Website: home-depot
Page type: payment
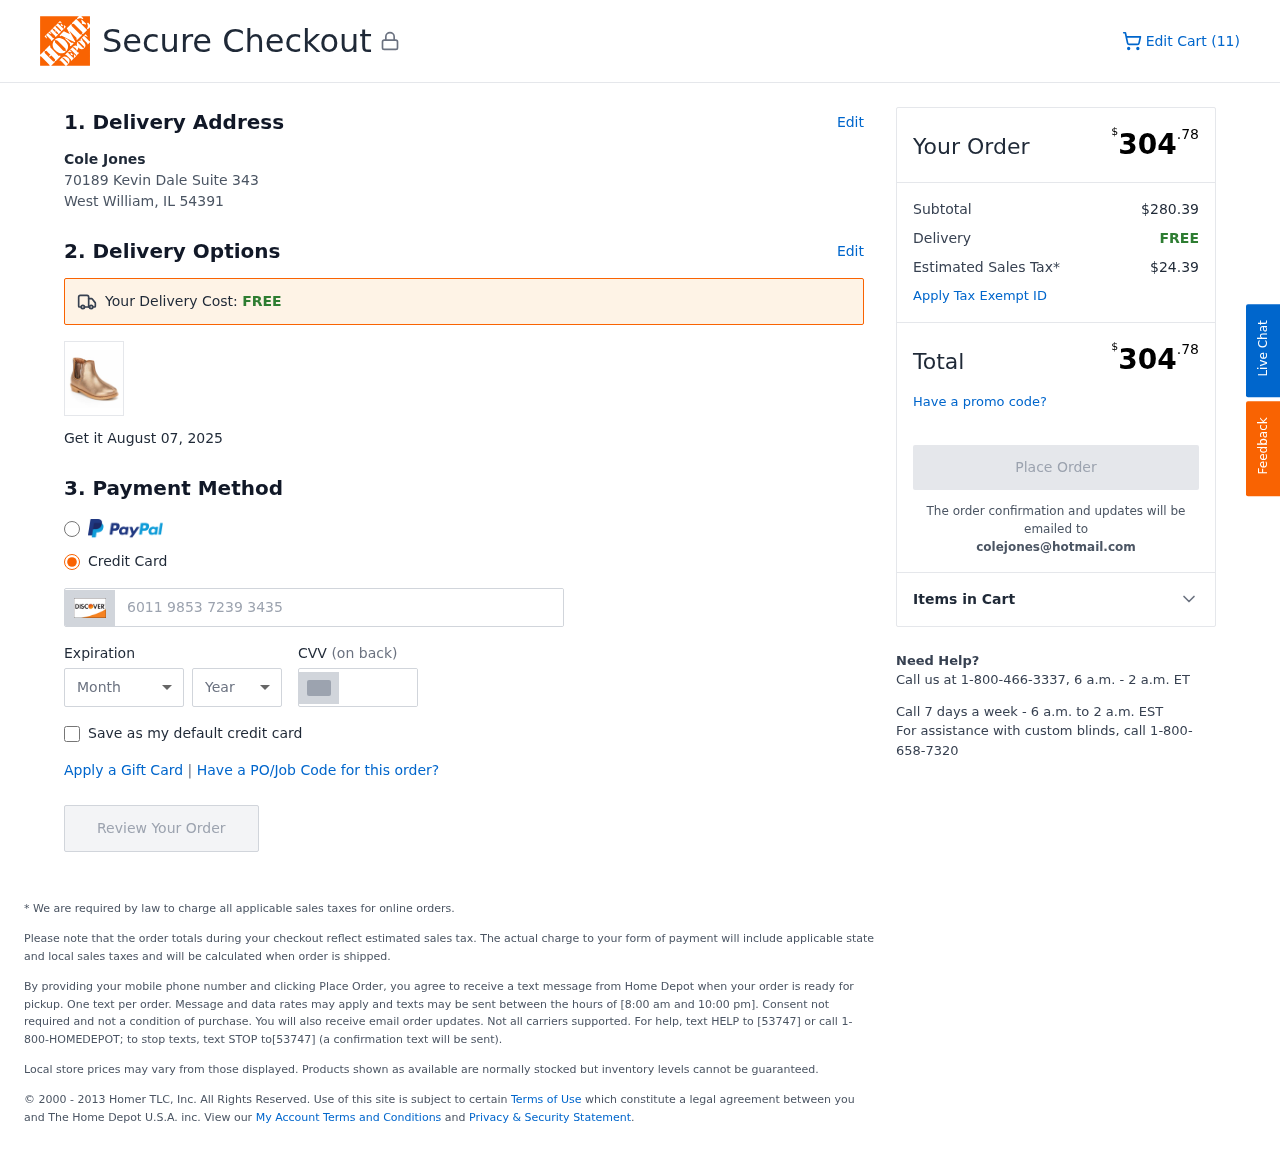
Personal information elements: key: PII_CARD_CVV
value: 470
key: PII_CARD_EXPIRY_MONTH
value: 11
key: PII_CARD_EXPIRY_YEAR
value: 28
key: PII_CARD_NUMBER
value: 6011 9853 7239 3435
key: PII_CITY_STATE_ZIP
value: West William, IL 54391
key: PII_EMAIL
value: colejones@hotmail.com
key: PII_FULLNAME
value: Cole Jones
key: PII_STREET
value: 70189 Kevin Dale Suite 343
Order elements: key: ORDER_NUM_ITEMS
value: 11
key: ORDER_DELIVERY_DATE
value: August 07, 2025
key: ORDER_TOTAL
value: $304.78
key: ORDER_SUBTOTAL
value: $280.39
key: ORDER_SHIPPING_COST
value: FREE
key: ORDER_TAX
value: $24.39